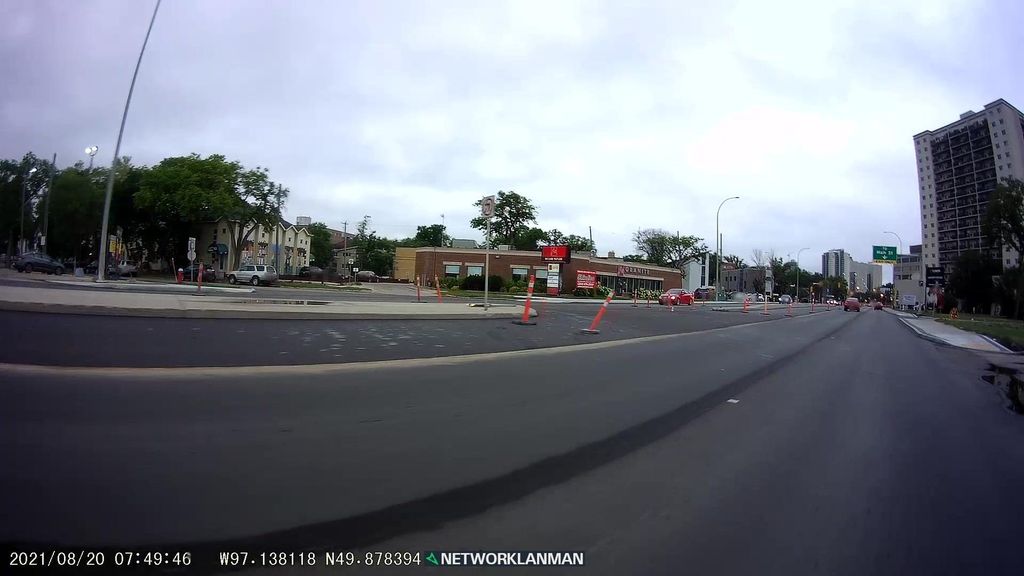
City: winnipeg